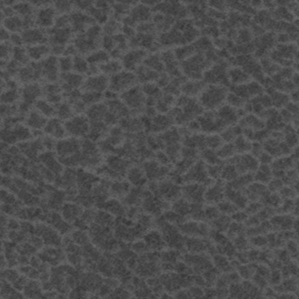
Label: frost